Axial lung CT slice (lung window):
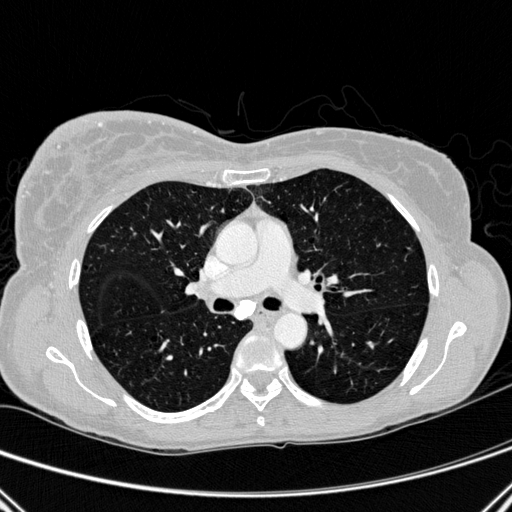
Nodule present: no